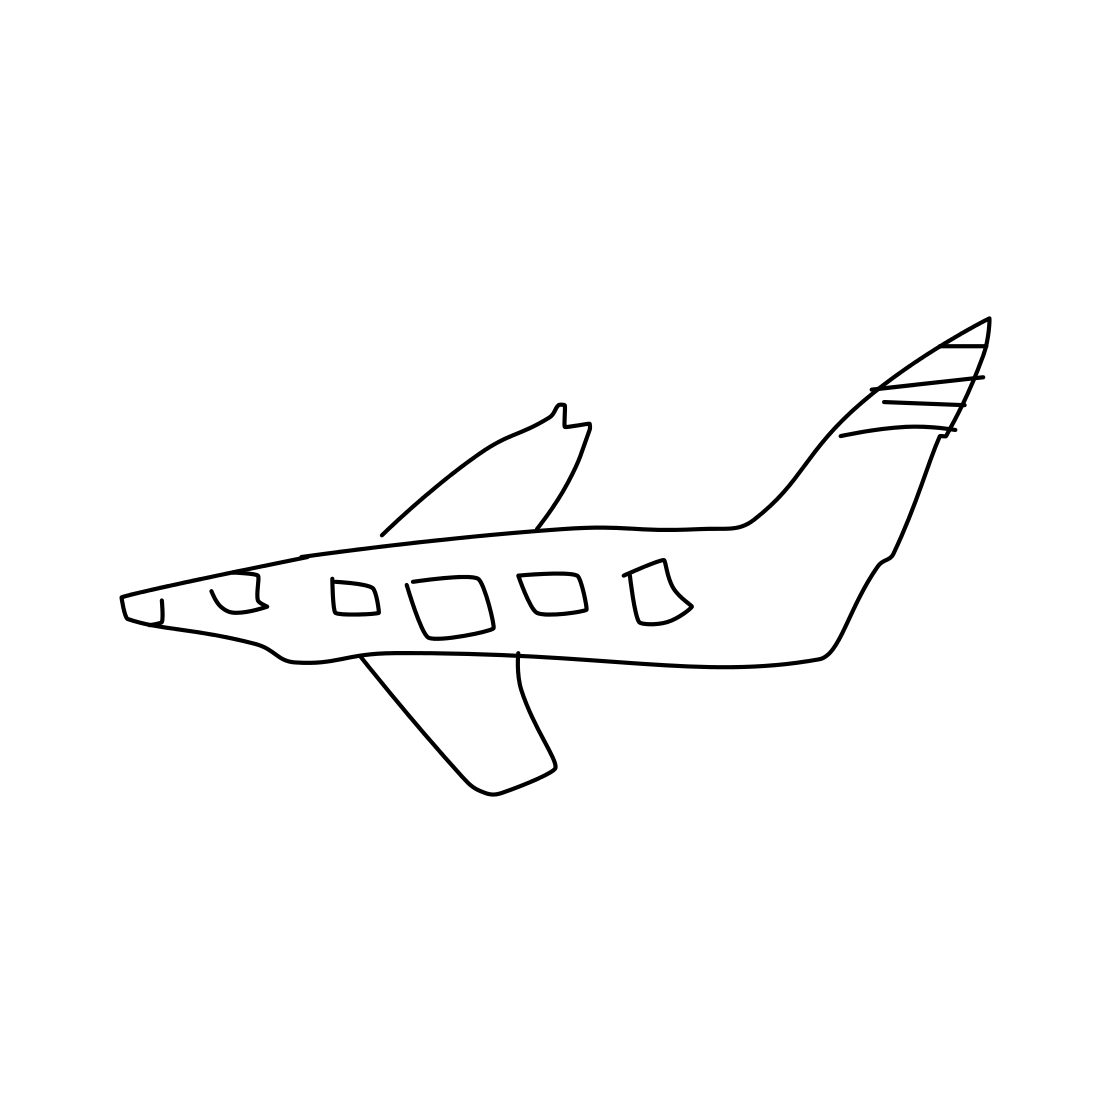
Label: airplane